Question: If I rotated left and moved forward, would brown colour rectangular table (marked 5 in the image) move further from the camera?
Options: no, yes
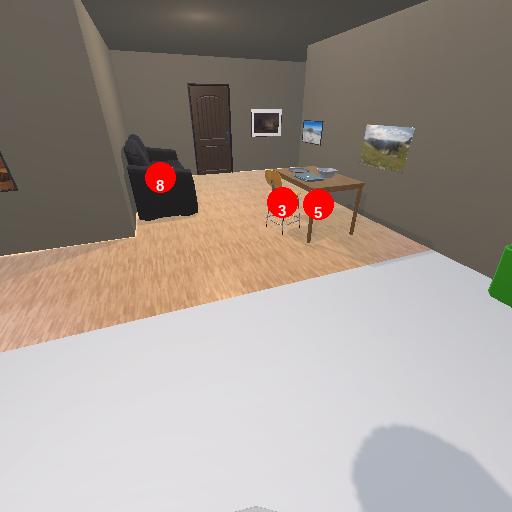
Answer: no